Question: Problem - Memory Utilization keeps growing in my program when parsing an XML string.
I have an XML stream coming in live on a TCP port.
I use Netty to pull the xml data out and then I use XStream to deserialize/unmarshal the XML String into Java Object tree.
When I monitor memory consumption using netbeans profile, I see the HEAP growing over time and then finally JVM throws OutOfMemory exception.
I traced the call Stack and I've attached a screenshot of one my tests in action.
The memory consumption seems to be happening when I deserialize/unmarshal the XML String into Java Objects.
I've tried different parsers within XStream to do the parsing - XPP3,KXML,STAX. I've even tried JAXB instead of XStream to unmarshal.
No matter what parser I use, the problem persists.
I've tried all these different parsers so far but I have the same issue.
'''
xstream1 = new XStream(new KXml2Driver());
xstream2 = new XStream(new StaxDriver());
xstream3 = new XStream(new JDomDriver());
xstream4 = new XStream(new Xpp3Driver());
'''
Like I mentioned,I've even tried JAXB to unmarshal instead of XStream...still same issue.
If you look at the attached image, its this Arrays.copyOfRange call right under the char[] that shows up....
No matter which parser it is, this call always shows up at the top of the trace.
I'm completely lost on how to fix or approach this problem
PLS NOTE - I'm not reading XML from a file. I get a live stream of data containing small XML chunks. I extract each chunk to convert it into Java objects for further processing
Thanks
A

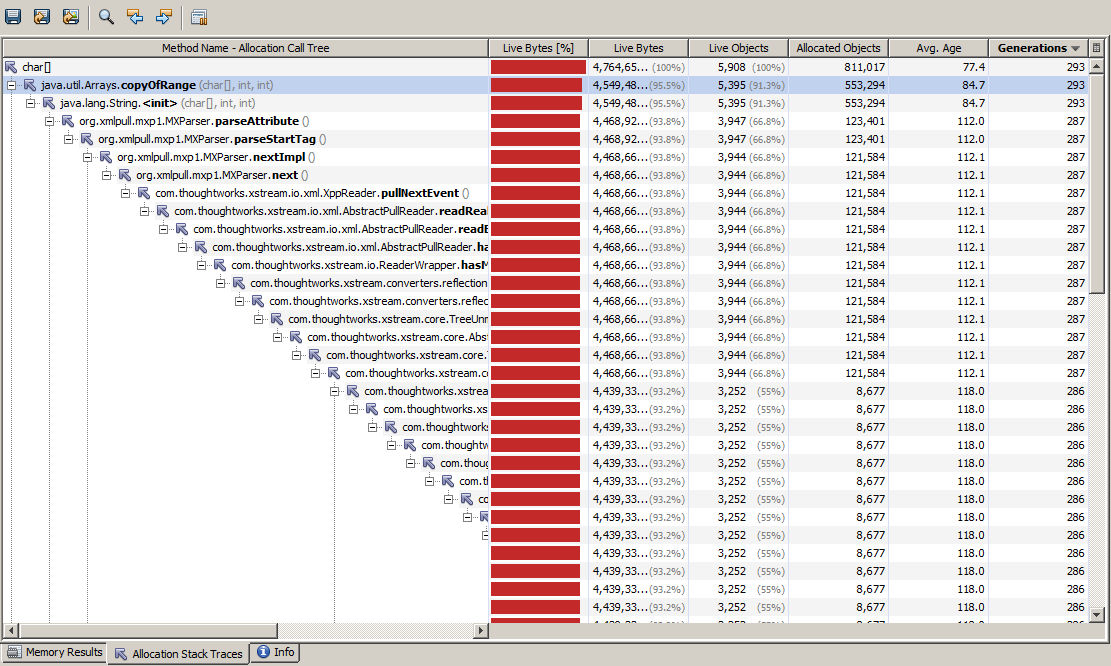
Answer: Well, on the evidence you've shown us, the simplest explanation is that your JVM's heap is too small. Try adding an "-Xmx" option as described in the <URL> for the 'java' command.
If that doesn't work, then you need to take a deeper look at what your application is doing:
- Is there an upper bound on the size of these "small" XML chunks? Could you be getting a chunk that is bigger than you have allowed for?- Is your application's processing keeping stuff from each chunk in a long lived in-memory data structure? Can you place an upper bound on the size of that data structure? Perhaps by throwing stuff out? (Or by using "weak references" so that the GC will throw them out?)- Is your application leaking memory?